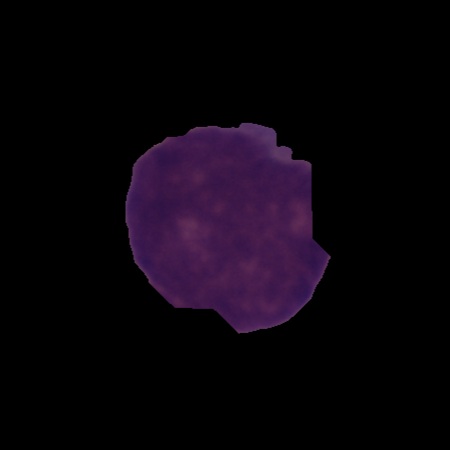
Label: cancer